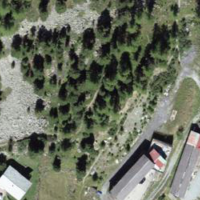
EUNIS habitat code: 55
Species observed at this site:
Prunella collaris
Nucifraga caryocatactes
Aquila chrysaetos